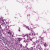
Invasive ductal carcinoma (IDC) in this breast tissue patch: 0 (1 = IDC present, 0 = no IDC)